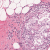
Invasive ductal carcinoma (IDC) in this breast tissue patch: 0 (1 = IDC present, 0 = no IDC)